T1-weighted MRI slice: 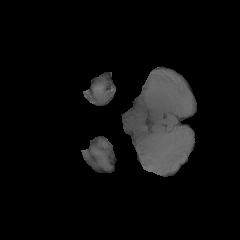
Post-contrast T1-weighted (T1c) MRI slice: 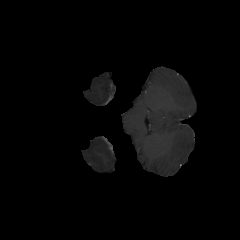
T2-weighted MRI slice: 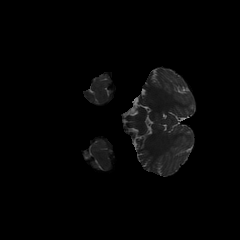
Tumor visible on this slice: no